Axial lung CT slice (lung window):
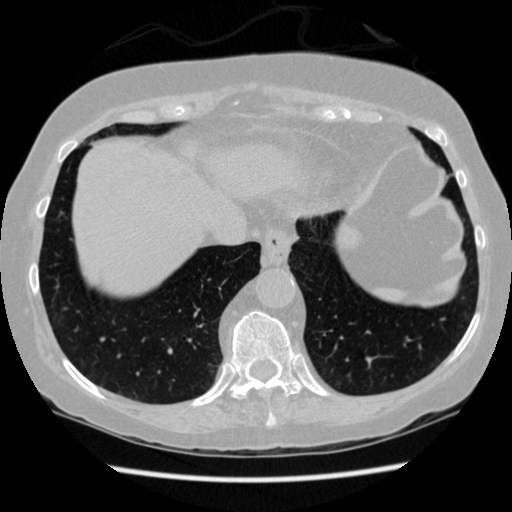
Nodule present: no